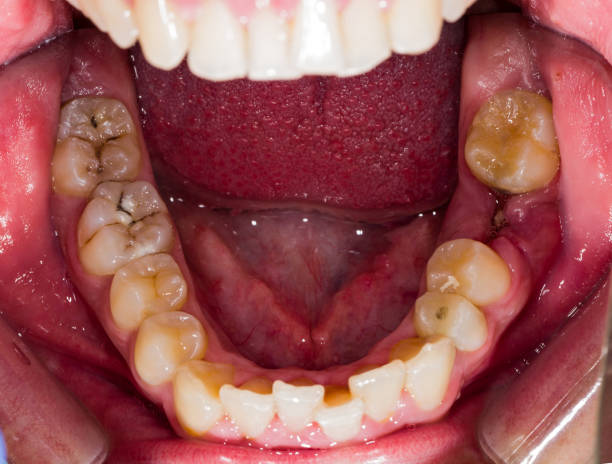
Condition: Gingivitis